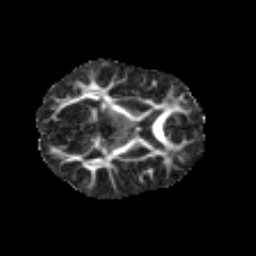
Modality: FA
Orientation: axial
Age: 6
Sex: female
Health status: healthy